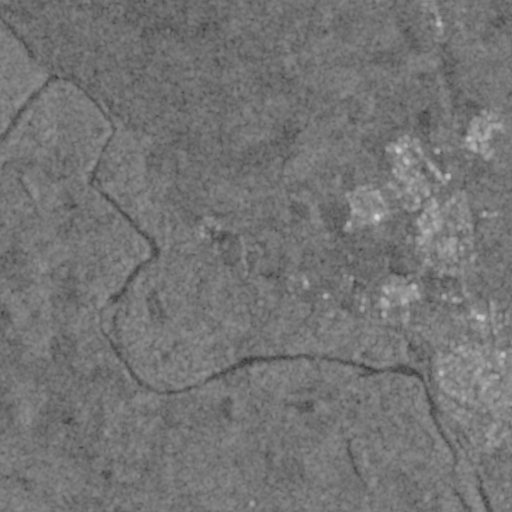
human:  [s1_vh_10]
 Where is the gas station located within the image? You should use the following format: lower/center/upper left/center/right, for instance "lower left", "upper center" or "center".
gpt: The gas station is located in the center right of the image.
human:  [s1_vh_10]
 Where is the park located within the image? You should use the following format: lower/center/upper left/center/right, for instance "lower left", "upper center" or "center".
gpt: The park is located in the lower right of the image.
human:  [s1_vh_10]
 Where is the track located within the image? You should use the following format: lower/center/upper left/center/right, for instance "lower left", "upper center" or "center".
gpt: The track is located in the lower right of the image.
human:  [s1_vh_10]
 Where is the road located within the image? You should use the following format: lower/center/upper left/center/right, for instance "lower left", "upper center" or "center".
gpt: There is no road in the image.

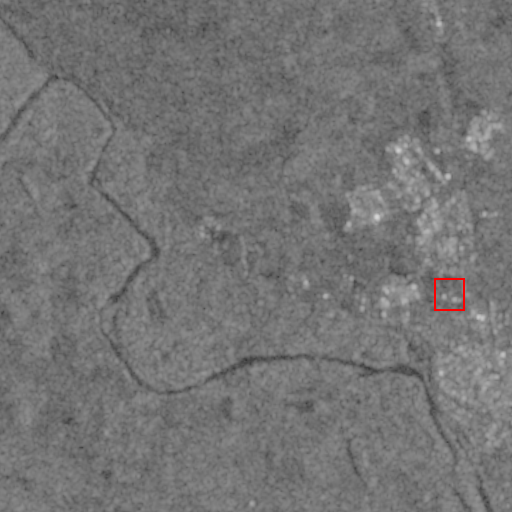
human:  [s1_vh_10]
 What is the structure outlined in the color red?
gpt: The structure outlined in red is a park.
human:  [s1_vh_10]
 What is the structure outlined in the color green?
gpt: There is no green outline.